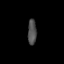
Tissue: prostate
Cell type: Fibroblasts
Senescence score: 0.7225
Nuclear area (px): 219
Mean DAPI intensity: 77.836